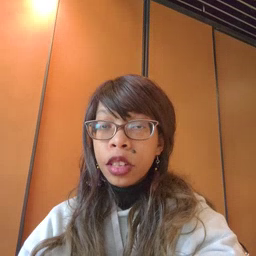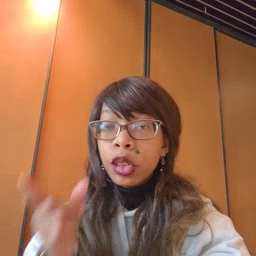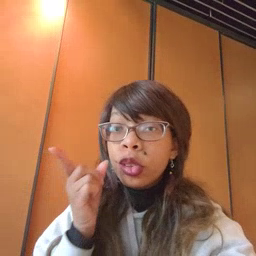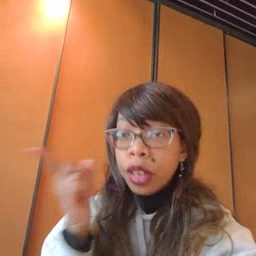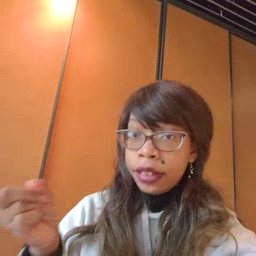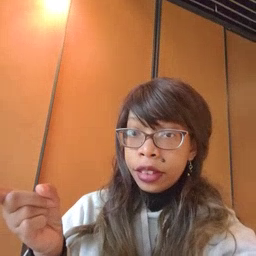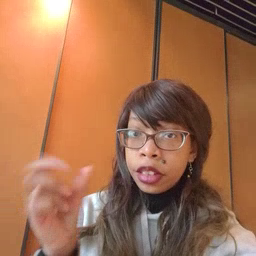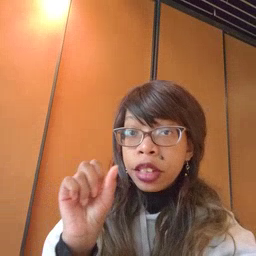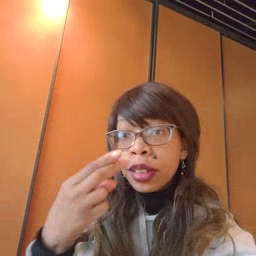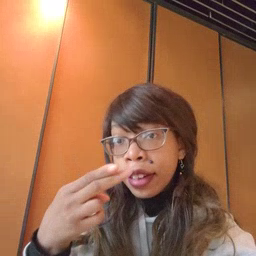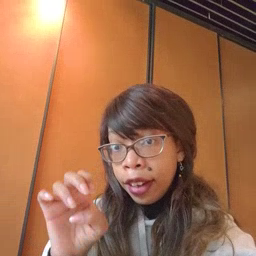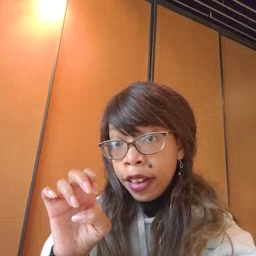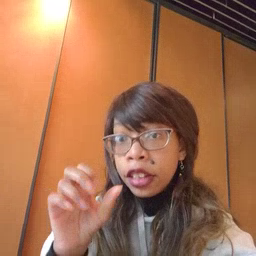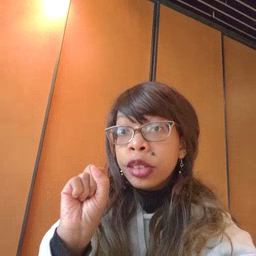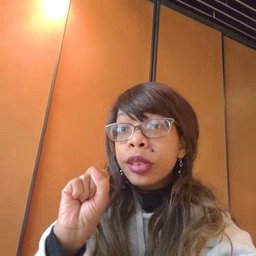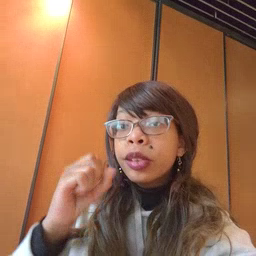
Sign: hesheit